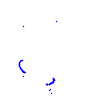
Particle: proton